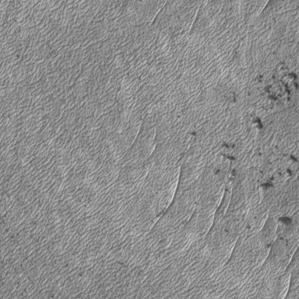
Label: frost